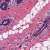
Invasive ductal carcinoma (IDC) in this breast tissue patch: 0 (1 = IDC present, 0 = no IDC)